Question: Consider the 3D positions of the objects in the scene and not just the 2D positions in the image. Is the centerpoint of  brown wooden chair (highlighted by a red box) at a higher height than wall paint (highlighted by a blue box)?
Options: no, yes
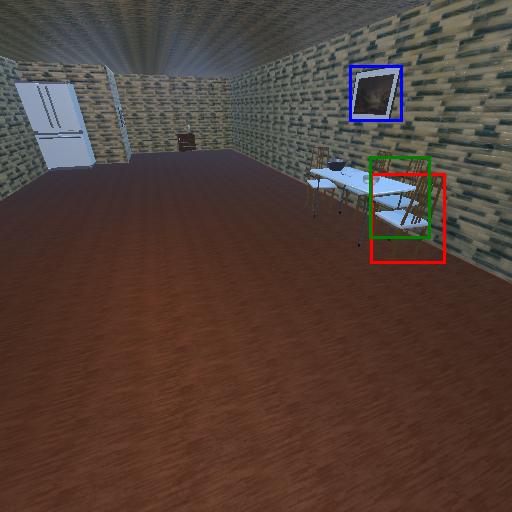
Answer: no